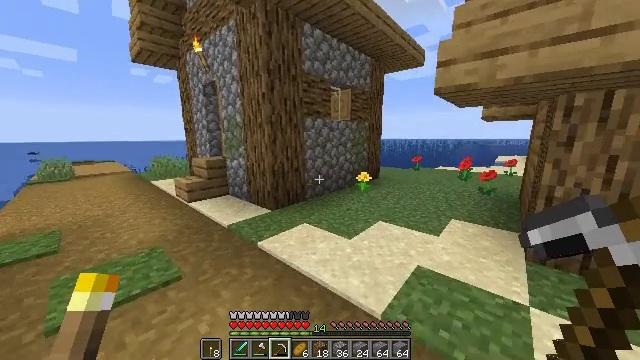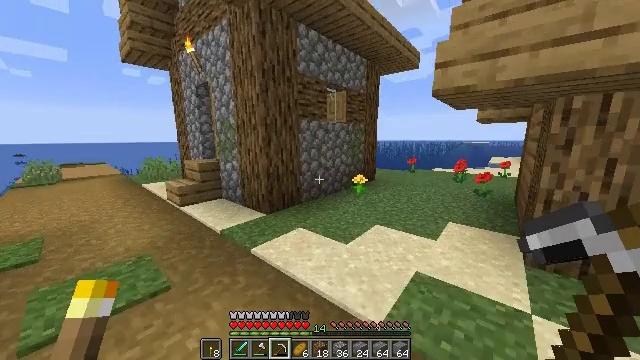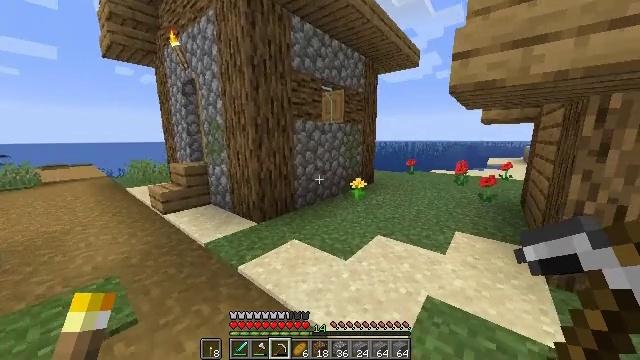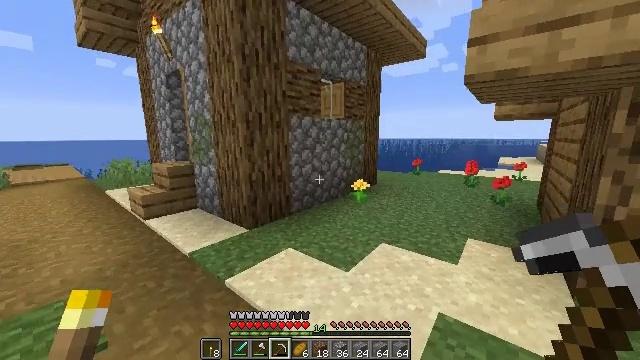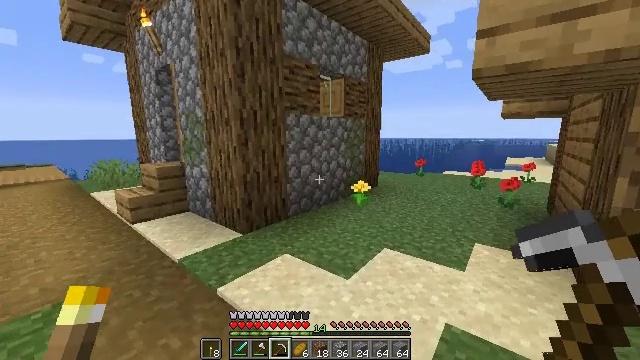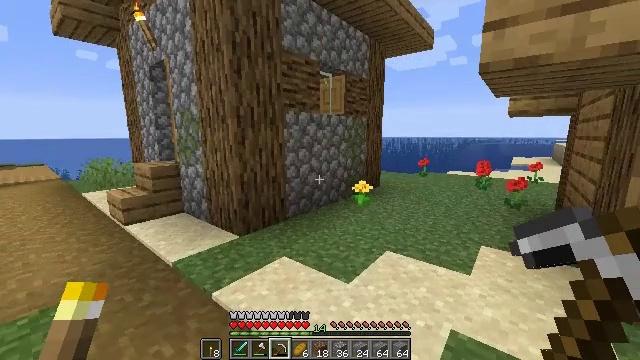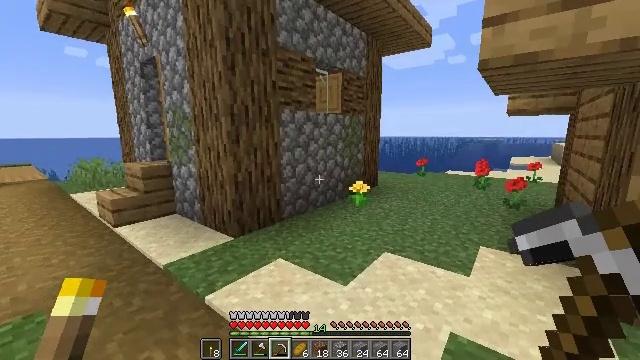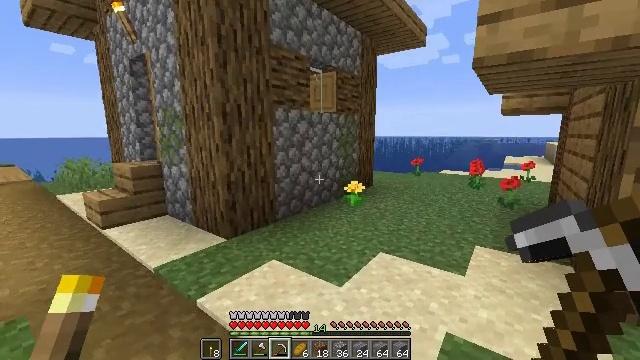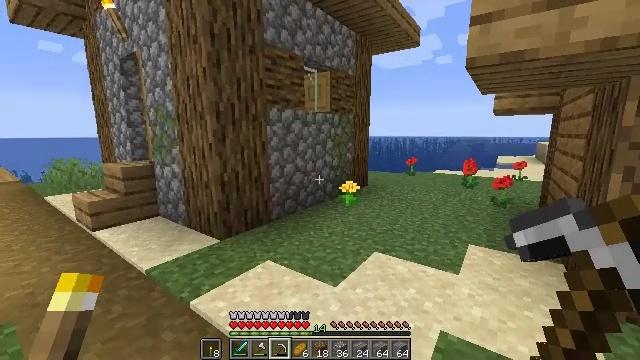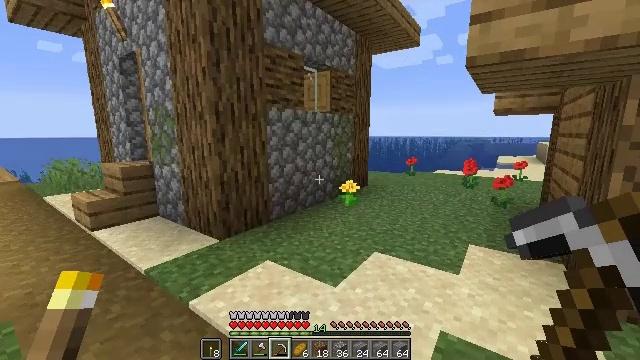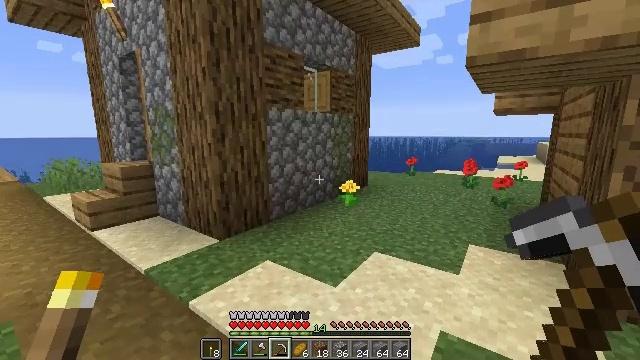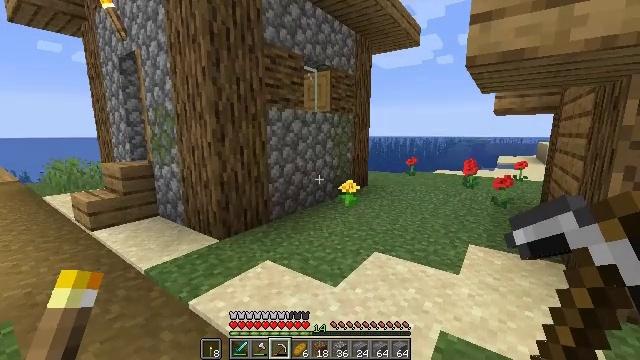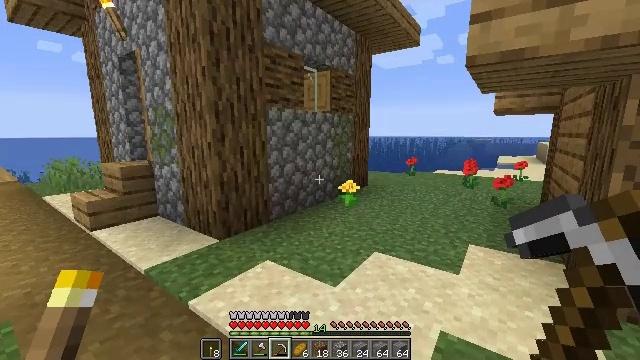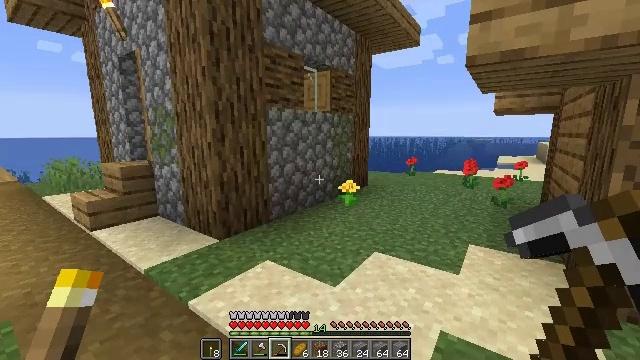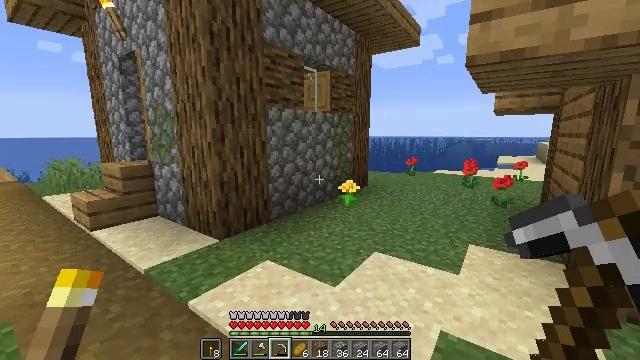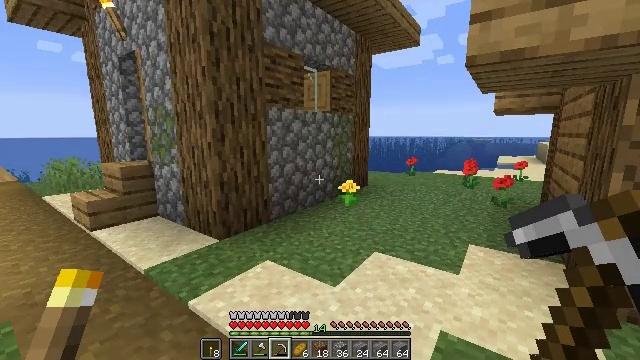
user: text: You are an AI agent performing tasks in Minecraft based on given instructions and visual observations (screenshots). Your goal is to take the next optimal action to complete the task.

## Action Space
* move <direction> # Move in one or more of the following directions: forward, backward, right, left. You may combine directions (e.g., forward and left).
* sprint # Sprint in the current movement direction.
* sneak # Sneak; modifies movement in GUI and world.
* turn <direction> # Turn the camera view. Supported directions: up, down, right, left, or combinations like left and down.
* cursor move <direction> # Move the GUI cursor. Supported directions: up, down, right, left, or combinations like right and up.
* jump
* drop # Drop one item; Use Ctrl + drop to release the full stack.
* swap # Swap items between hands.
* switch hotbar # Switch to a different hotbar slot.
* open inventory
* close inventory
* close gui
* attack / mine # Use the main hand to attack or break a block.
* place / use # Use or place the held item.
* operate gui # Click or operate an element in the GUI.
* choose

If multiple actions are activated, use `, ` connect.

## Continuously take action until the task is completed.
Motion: motion action
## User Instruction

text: Break the oak stairs.
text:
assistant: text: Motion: move forward, turn right
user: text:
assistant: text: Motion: turn right
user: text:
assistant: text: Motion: no_op
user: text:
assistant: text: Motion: no_op
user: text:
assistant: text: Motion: no_op
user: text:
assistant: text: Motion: no_op
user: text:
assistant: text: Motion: turn right
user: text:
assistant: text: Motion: turn right
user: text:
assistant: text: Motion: no_op
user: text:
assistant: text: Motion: no_op
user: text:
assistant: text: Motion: no_op
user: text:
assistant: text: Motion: no_op
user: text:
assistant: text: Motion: no_op
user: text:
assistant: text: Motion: no_op
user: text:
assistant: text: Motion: no_op
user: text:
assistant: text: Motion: no_op
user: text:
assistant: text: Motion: no_op
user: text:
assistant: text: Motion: no_op
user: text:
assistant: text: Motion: no_op
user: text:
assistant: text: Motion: no_op
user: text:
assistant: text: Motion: no_op
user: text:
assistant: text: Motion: no_op
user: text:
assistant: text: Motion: no_op
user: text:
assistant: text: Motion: no_op
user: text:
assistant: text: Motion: no_op
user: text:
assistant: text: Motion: no_op
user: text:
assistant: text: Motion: no_op
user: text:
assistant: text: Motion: no_op
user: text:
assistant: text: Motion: no_op
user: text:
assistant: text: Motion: no_op